Interaction volume radius: 5 \u00c5
Interaction volume height: 25 \u00c5
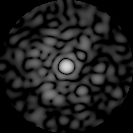
Disorder parameter: 0.7859